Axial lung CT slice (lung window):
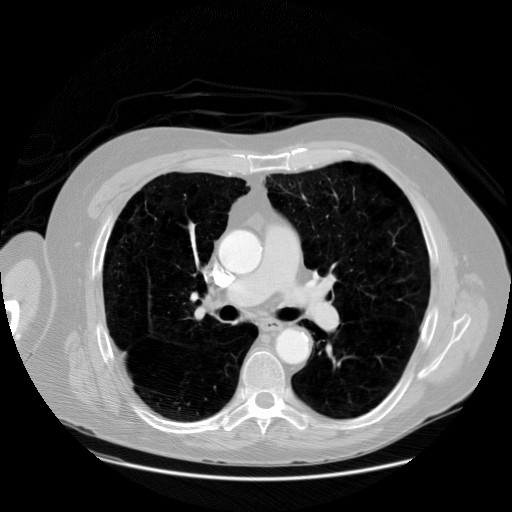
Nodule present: no